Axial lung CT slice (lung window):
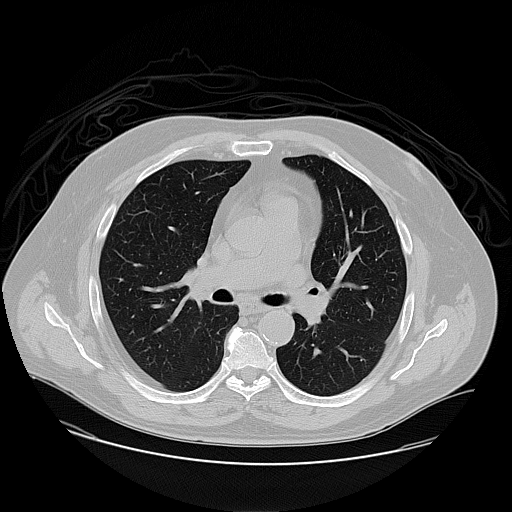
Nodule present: no